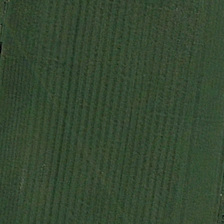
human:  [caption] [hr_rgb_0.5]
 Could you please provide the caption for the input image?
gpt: it is a piece of green meadow .

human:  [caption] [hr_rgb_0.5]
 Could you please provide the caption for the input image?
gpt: it is a piece of green meadow .

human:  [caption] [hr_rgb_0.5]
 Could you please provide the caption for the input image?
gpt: it is a piece of green meadow .

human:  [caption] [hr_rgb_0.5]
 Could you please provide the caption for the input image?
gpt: it is a piece of green meadow .

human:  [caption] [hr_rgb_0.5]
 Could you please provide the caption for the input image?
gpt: it is a piece of green meadow .